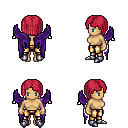
a pixel art fantasy rpg character, female body template, human, tanned skin, purple wings, gold greaves, ruby red pageboy hairstyle, metal boots, four views (front, back, left, right), 2x2 character sprite sheet, small pixel art, hard edges, no anti-aliasing